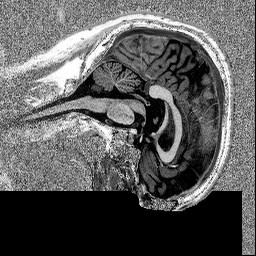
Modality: MP2RAGE
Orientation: sagittal
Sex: male